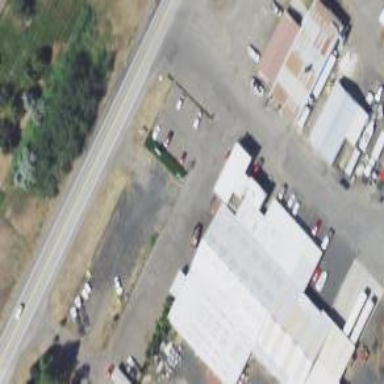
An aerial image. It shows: Commercial building.